Current action and preconditions to check: trajectory_clear

Your task: For each precondition in the list above, predict whether it will hold at this action.

Consider the current scene as observed from the mobile robot's camera, and analyze the predicted future states of all dynamic agents (e.g., people, animals, vehicles, or any moving entities) within the NEXT SECOND.

IMPORTANT: Only answer "very likely" if you are absolutely certain—based on strong, clear evidence—that a dynamic agent will violate the precondition in the predicted future state. Do NOT answer "very likely" for unlikely, ambiguous, or low-probability risks.

Ask yourself for each precondition: Is there a high probability, with clear and convincing evidence, that the predicted future states of any dynamic agent will interfere with the predicted future state of the currently executing action within the NEXT SECOND, causing that precondition to fail?

Assess the risk level based on these predictions. Use "likely" or "very likely" if motions create a clear risk of interference.

Use "neutral" or "improbable" if agents are nearby but their predicted paths are clearly diverging or non-conflicting.

Failure Risk Categories: "very improbable", "improbable", "neutral", "likely", "very likely"

Answer Format: Output ONLY the probability_of_failure value from these categories: "very improbable", "improbable", "neutral", "likely", "very likely"

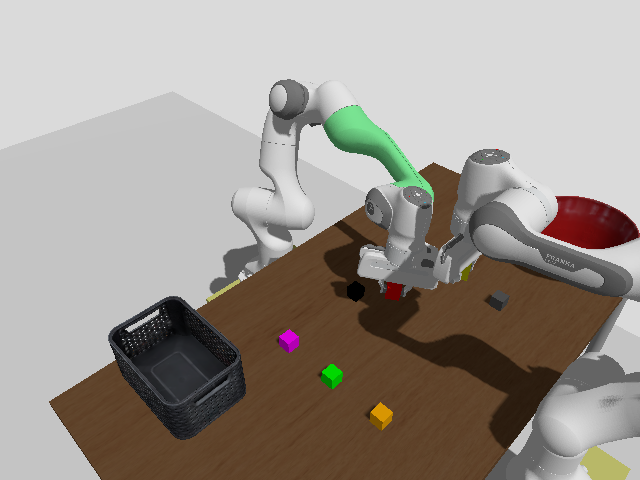

Answer: neutral